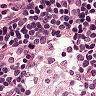
Metastatic tissue present: no